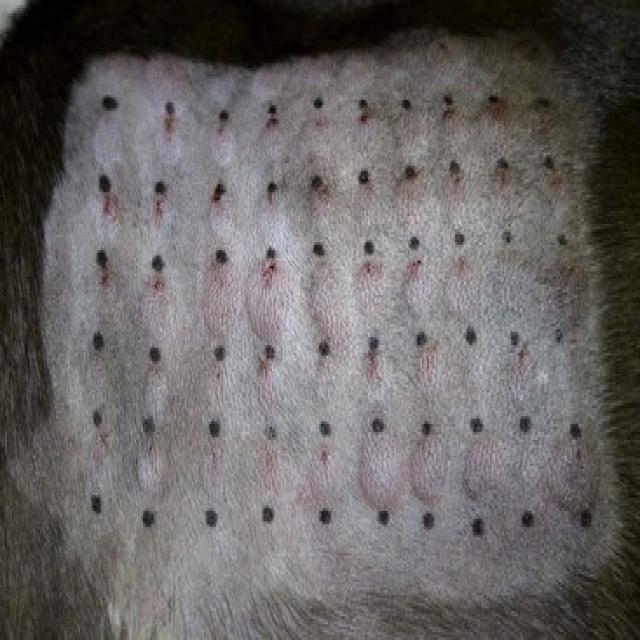
Canine hypersensitivity reaction — allergic skin response with urticaria, erythema, pruritus, and angioedema. May be food, environmental, or flea allergy related.